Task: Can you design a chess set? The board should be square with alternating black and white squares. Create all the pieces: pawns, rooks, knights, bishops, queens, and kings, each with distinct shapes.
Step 1363:
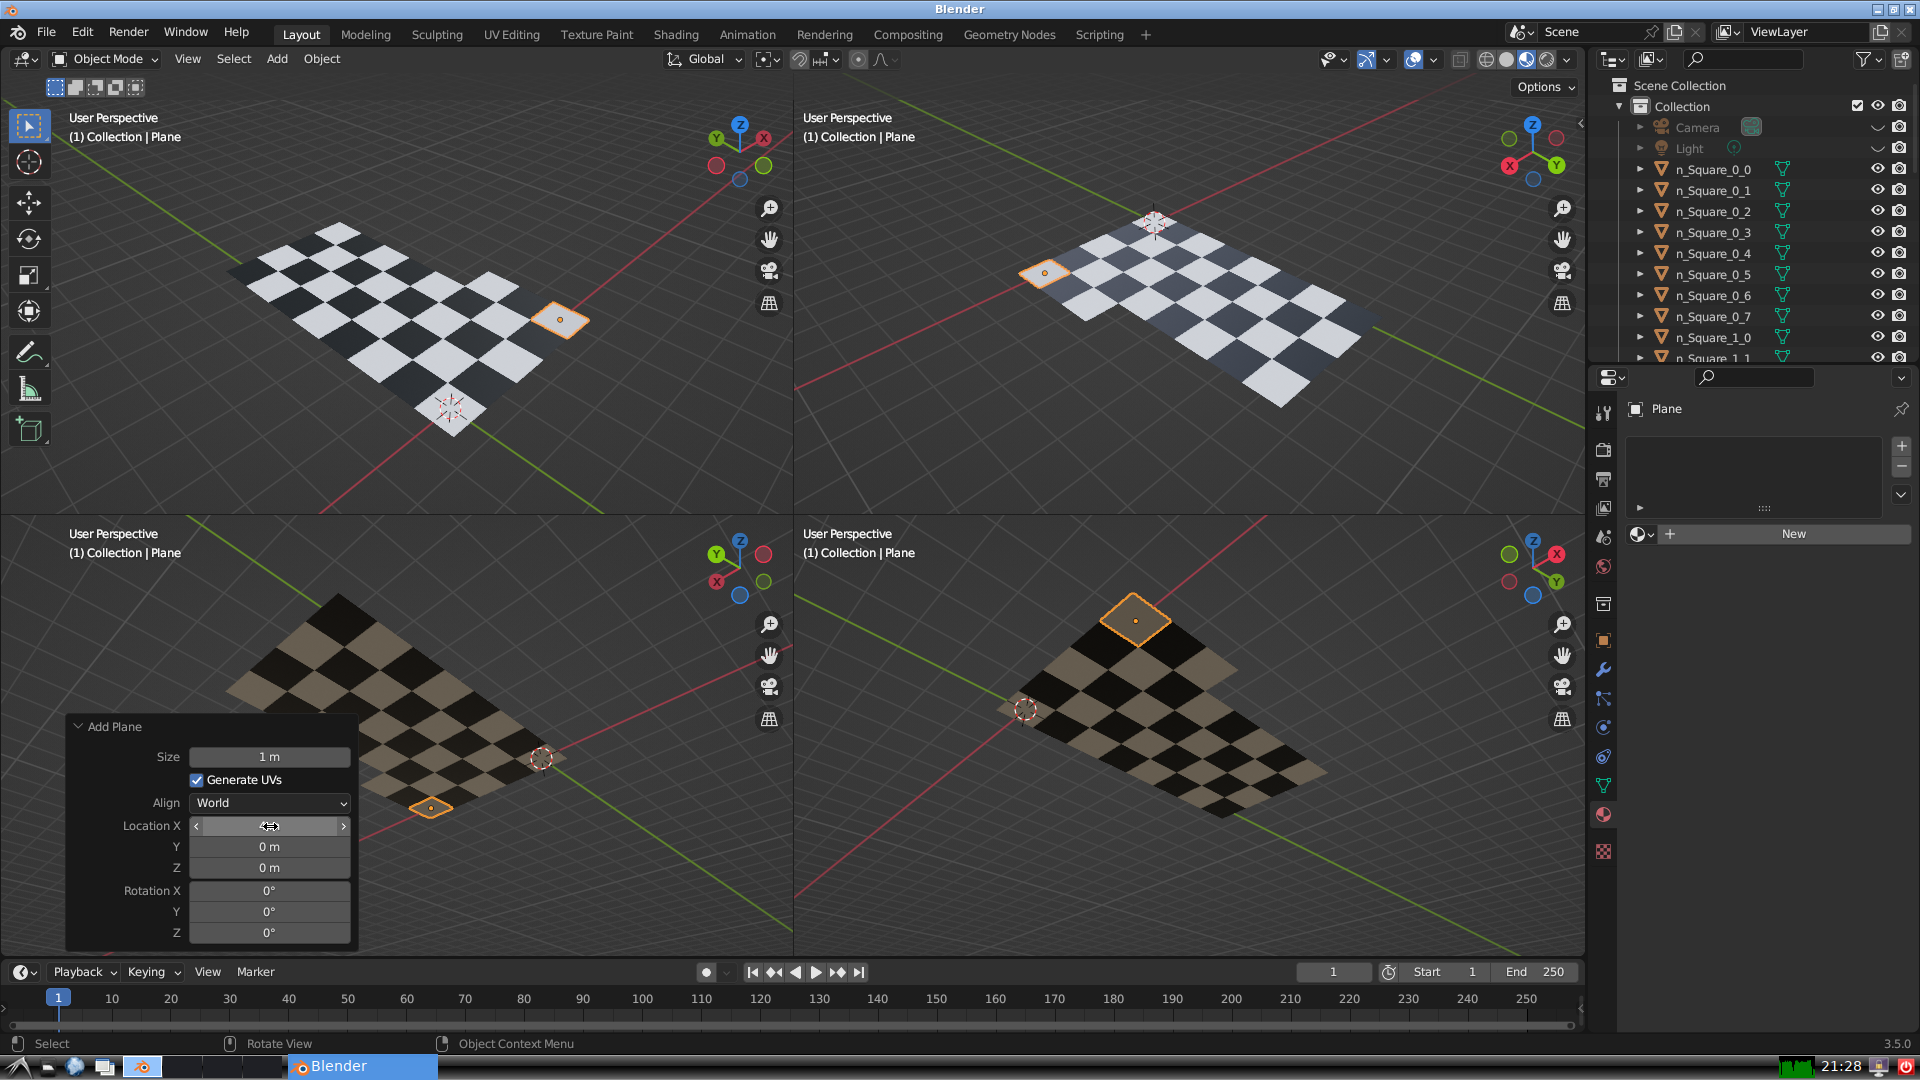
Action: {"mouse_move": [270, 846]}